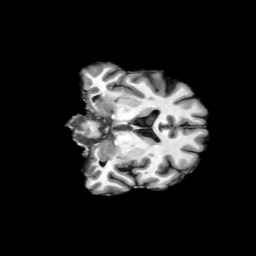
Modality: T1w
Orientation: coronal
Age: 64
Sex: male
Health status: ill